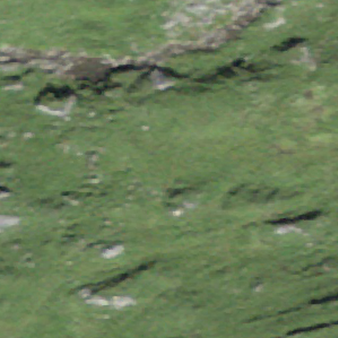
Label: other